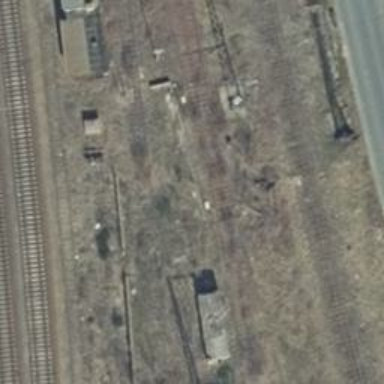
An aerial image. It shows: Railway switch.